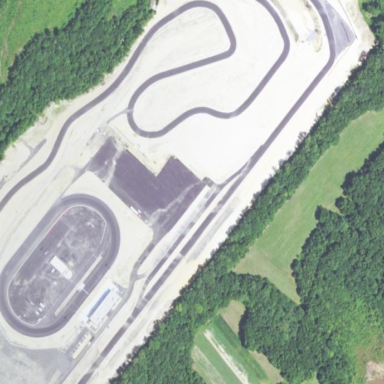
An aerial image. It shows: Raceway for motor sports.